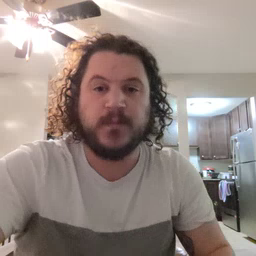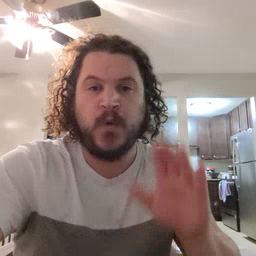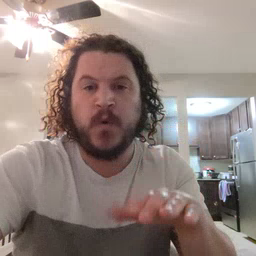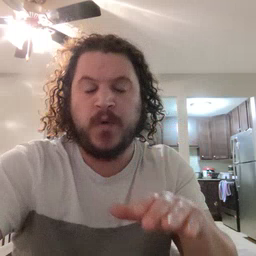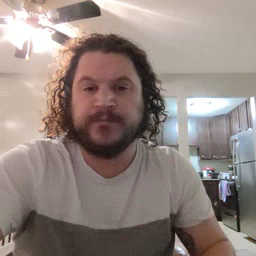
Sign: on